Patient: sex F, age 75
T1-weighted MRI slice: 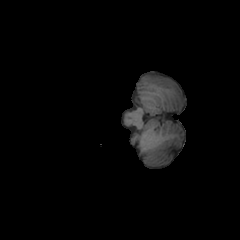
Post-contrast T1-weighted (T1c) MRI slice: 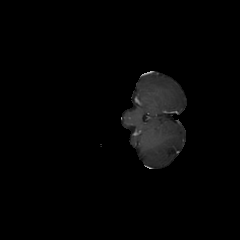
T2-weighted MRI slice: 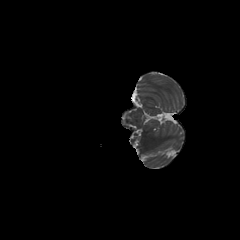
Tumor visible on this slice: no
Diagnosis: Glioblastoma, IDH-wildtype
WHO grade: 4